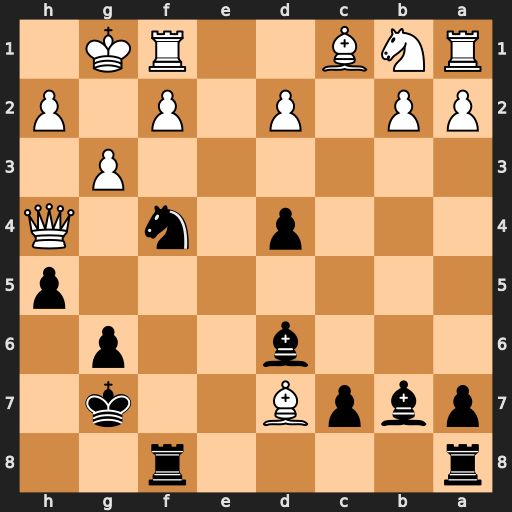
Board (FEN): r4r2/pbpB2k1/3b2p1/7p/3p1n1Q/6P1/PP1P1P1P/RNB2RK1
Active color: b
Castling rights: -
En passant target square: -
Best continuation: Ne2#